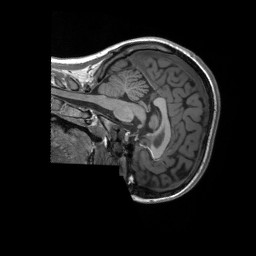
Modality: T1w
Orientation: sagittal
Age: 18
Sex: female
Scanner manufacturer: siemens
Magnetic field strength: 3 T
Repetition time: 2.3 s
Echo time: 0.00232 s